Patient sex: F
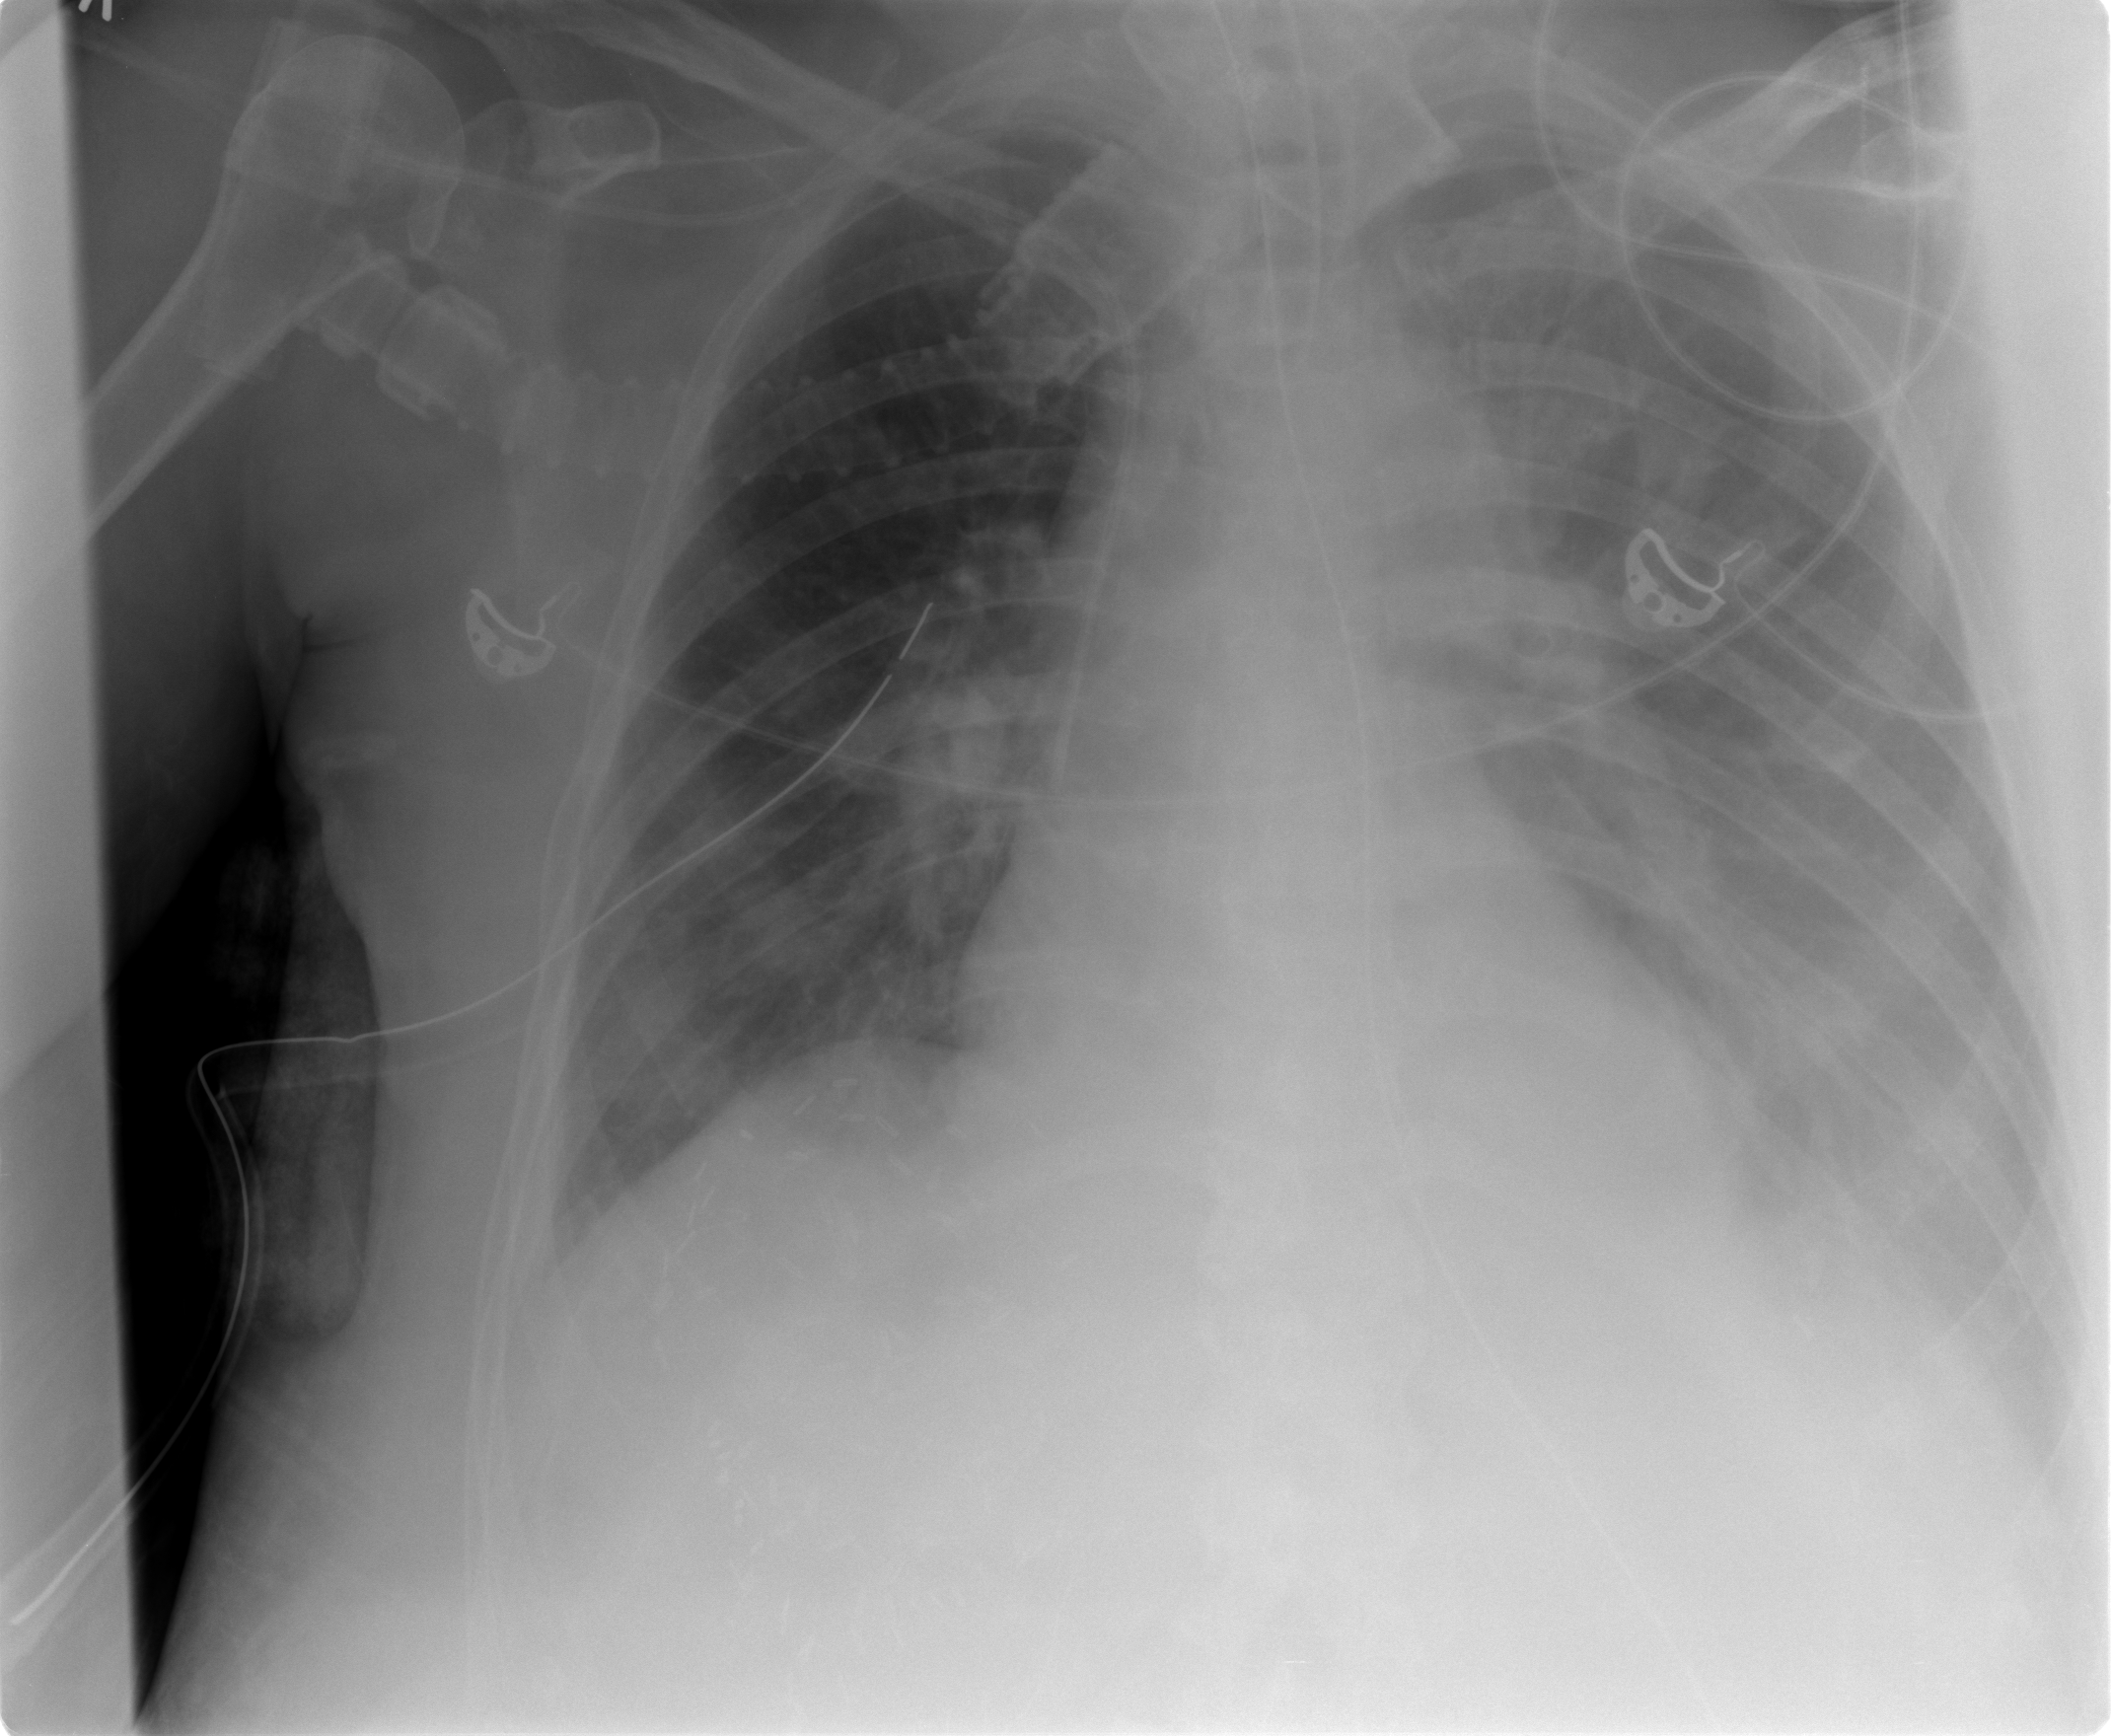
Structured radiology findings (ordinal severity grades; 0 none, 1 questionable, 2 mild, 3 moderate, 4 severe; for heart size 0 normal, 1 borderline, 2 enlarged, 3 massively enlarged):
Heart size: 0
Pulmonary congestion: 0
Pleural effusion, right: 0
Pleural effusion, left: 3
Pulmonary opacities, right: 0
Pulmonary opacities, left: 0
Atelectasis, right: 0
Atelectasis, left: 2